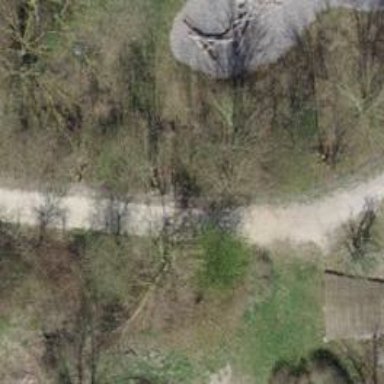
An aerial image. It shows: Paved path.